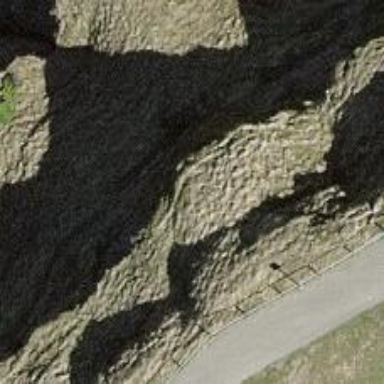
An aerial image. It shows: Natural cliff.